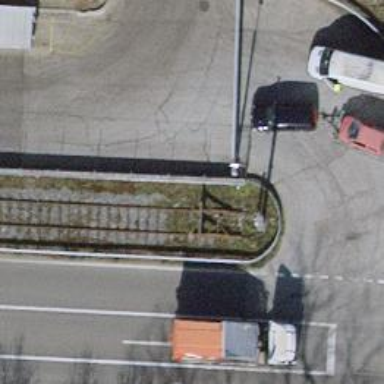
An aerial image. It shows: Railway buffer stop.